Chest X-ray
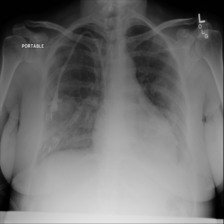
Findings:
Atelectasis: negative
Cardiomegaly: negative
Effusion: positive
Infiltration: negative
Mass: negative
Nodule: negative
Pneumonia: negative
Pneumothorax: negative
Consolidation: negative
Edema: positive
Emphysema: negative
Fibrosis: negative
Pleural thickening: negative
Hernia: negative